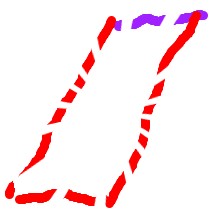
Shape: parallelogram